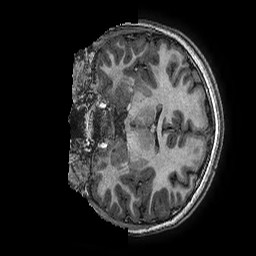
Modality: T1w
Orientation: coronal
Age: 11
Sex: male
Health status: ill
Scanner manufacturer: ge
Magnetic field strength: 3 T
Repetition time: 0.00766 s
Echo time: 0.003476 s